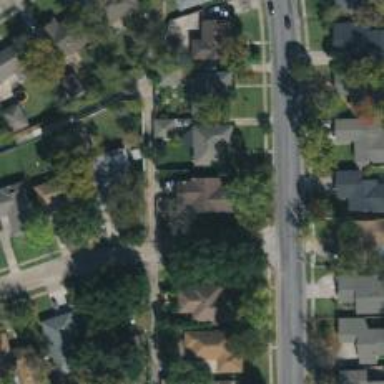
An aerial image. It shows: Residential road.